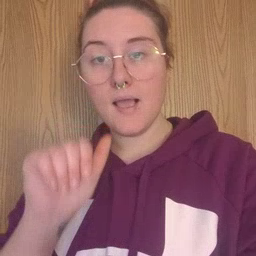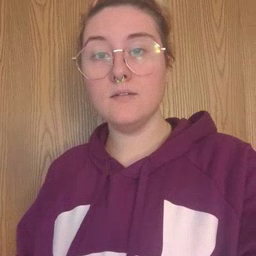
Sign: bye